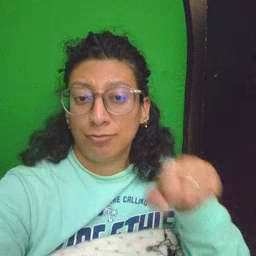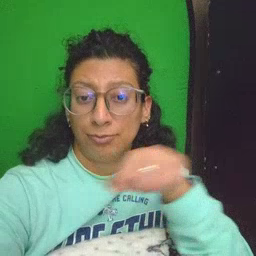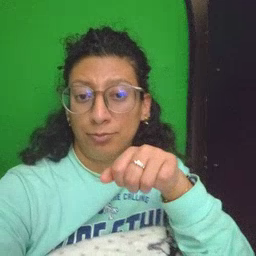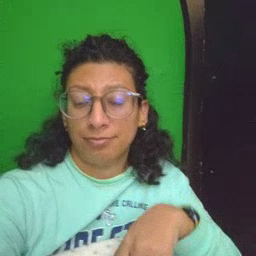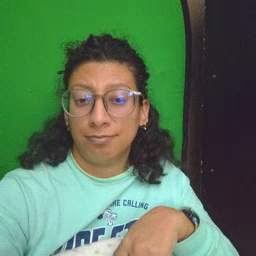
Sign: shoe